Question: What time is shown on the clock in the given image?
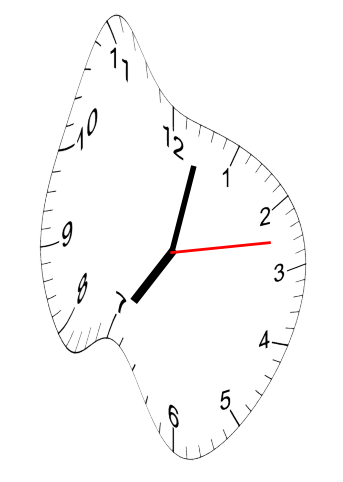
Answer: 07:02:13